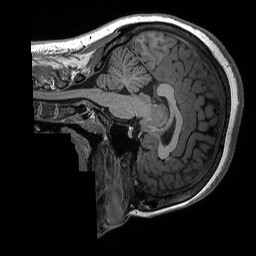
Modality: T1w
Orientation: sagittal
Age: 24
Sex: female
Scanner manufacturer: siemens
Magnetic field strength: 3 T
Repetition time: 2.3 s
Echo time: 0.00298 s